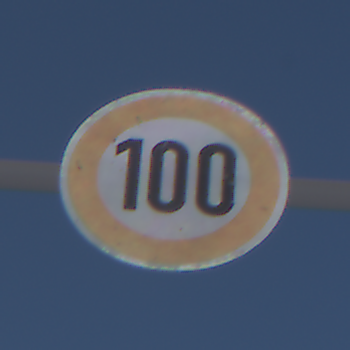
Verkehrszeichen: Geschwindigkeit100
Umgebung: Outdoor, Nature
Tageszeit: MorningAfternoon
Wetter: PartlyCloudy
Licht: Natural
Jahreszeit: Winter
Kontrast: HighContrast